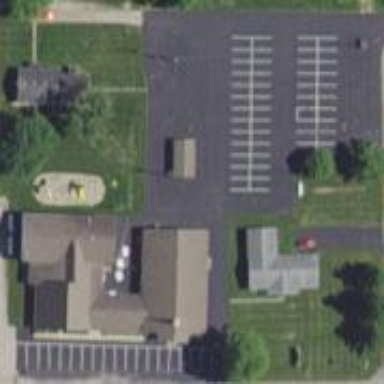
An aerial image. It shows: Asphalt parking area.